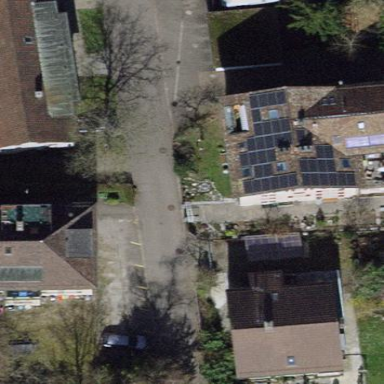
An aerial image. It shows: Building with tiled roof.